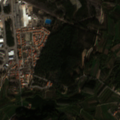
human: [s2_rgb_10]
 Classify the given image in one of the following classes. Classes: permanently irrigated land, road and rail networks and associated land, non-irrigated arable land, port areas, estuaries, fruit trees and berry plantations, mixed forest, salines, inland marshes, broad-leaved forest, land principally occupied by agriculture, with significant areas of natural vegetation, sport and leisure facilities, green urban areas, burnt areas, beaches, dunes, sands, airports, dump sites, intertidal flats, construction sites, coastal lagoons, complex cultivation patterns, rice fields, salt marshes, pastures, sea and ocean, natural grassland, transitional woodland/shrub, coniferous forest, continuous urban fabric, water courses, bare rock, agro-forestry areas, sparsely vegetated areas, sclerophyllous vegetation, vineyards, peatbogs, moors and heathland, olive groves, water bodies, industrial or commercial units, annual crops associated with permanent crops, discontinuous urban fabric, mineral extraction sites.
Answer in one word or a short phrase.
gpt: continuous urban fabric, industrial or commercial units, fruit trees and berry plantations, complex cultivation patterns, land principally occupied by agriculture, with significant areas of natural vegetation, coniferous forest